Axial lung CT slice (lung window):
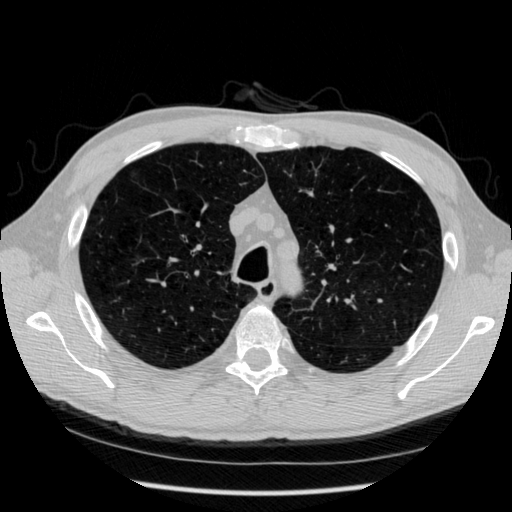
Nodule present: no